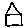
Label: house